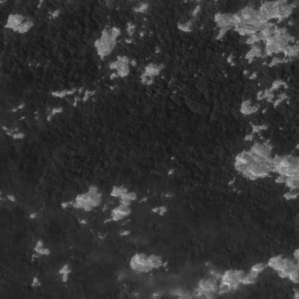
Label: non_frost